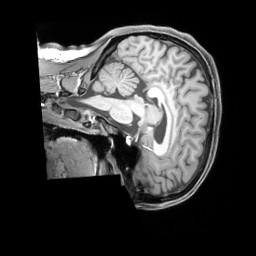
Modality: T1w
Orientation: sagittal
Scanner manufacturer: siemens
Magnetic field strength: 3 T
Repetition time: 2.3 s
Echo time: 0.00226 s